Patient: sex F, age 46
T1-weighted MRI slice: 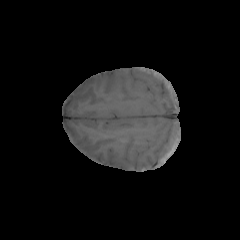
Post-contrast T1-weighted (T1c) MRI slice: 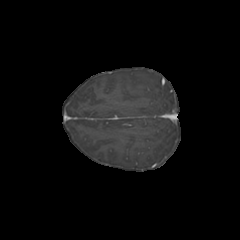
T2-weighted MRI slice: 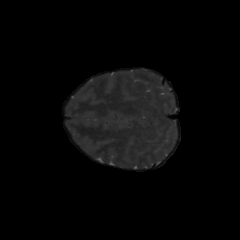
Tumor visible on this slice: no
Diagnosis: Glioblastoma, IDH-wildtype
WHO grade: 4